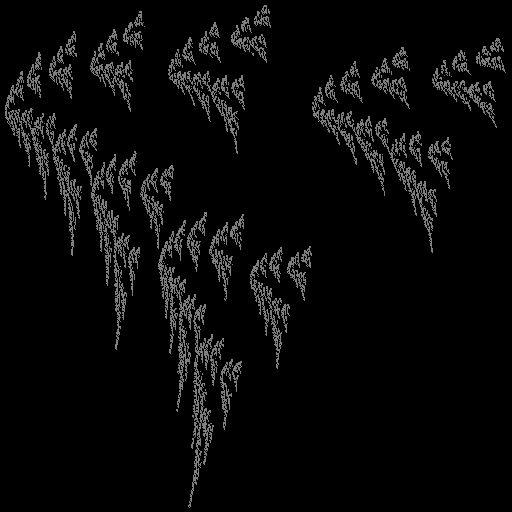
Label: watersprite